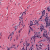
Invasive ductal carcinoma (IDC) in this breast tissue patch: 1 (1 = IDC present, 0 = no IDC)